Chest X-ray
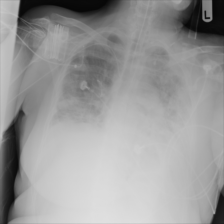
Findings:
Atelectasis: negative
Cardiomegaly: negative
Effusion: negative
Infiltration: positive
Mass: negative
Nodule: negative
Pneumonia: negative
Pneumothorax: negative
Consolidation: negative
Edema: negative
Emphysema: negative
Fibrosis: negative
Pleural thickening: negative
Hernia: negative